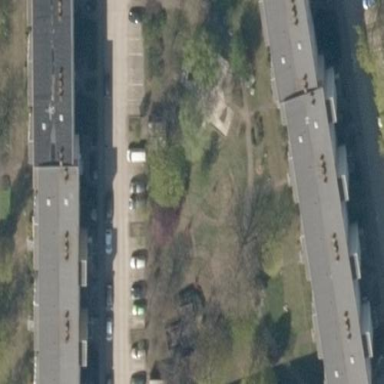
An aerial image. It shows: Building with apartments and flat roof.